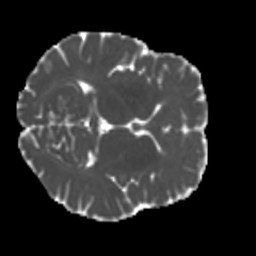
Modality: MD
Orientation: axial
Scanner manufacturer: siemens
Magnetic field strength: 3 T
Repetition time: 4 s
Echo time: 0.0594 s